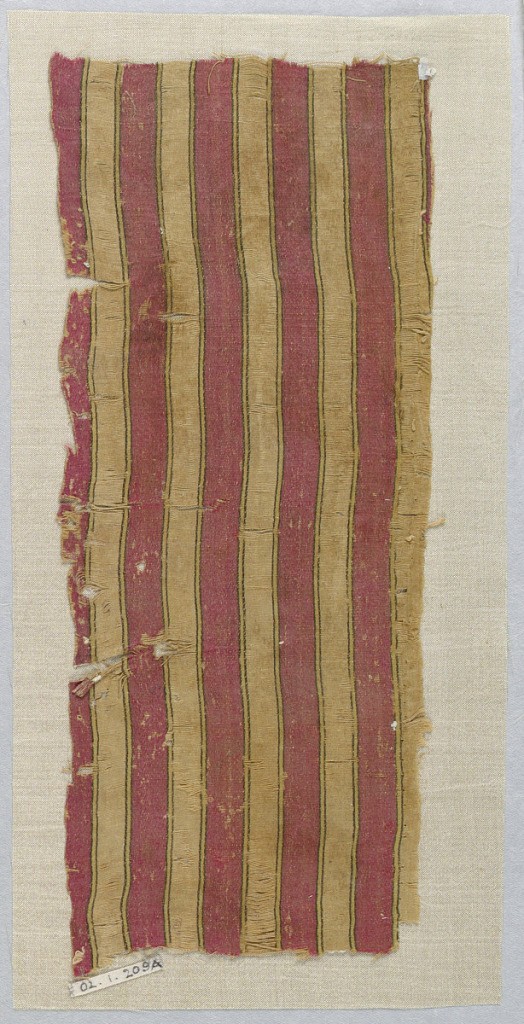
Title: Fragment
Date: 13th century
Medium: silk, linen Technique: 4&1 (5-harness) satin
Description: Stripes of rose, black, yellow and ivory.